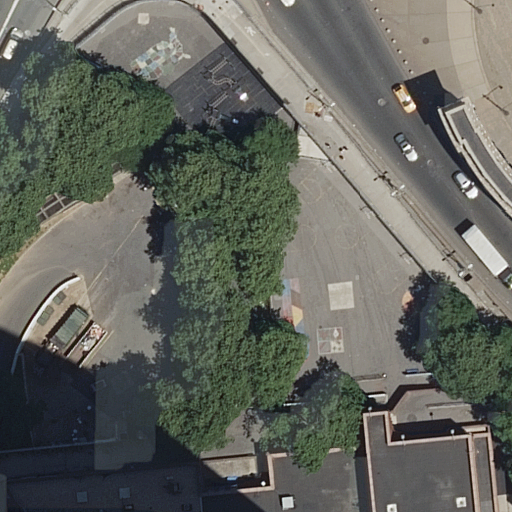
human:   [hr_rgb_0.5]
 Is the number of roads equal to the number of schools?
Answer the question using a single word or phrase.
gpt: no

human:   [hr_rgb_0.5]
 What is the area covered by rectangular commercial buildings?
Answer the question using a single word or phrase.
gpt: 0m2

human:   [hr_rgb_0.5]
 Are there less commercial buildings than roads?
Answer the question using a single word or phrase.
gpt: yes

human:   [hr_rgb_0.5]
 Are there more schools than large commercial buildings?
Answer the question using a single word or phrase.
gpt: yes

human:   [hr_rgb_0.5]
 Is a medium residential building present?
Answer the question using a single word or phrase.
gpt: no

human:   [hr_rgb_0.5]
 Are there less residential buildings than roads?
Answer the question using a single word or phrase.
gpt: yes

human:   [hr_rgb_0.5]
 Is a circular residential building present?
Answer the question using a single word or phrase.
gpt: no

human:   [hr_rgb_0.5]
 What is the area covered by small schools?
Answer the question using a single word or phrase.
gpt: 0m2

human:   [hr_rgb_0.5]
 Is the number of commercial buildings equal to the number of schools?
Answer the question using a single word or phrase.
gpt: no

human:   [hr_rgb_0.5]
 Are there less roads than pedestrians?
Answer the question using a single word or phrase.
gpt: no

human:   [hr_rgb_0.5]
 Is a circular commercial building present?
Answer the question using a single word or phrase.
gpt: no

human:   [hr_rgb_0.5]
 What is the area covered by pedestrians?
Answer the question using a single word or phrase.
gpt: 880m2

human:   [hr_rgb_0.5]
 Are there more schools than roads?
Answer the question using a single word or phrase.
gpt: no

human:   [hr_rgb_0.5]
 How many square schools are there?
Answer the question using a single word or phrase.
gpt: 0

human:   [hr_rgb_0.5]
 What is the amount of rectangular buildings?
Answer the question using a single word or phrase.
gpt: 0

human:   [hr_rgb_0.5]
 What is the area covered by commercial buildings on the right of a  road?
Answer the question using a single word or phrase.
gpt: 0m2

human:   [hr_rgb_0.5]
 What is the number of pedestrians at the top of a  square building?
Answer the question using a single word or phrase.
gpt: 0

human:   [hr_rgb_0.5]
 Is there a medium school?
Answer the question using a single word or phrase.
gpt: yes

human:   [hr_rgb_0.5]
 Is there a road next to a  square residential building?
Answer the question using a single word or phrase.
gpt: no

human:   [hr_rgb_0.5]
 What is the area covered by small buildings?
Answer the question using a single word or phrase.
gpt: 0m2

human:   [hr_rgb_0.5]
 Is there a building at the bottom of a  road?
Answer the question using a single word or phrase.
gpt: yes

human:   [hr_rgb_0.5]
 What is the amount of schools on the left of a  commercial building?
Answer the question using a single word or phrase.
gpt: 0

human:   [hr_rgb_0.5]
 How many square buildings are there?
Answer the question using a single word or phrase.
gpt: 0

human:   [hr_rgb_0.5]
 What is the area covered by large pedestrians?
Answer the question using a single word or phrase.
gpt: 880m2

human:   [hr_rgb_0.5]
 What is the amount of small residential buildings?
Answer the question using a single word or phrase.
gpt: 0

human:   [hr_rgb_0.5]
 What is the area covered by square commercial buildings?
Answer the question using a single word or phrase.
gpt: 0m2

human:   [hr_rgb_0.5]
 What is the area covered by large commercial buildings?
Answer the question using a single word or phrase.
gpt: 0m2

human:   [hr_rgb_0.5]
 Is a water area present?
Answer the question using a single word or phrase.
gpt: no

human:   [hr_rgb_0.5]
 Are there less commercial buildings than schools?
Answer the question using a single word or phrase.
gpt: yes

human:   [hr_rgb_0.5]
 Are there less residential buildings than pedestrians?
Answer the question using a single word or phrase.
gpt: no

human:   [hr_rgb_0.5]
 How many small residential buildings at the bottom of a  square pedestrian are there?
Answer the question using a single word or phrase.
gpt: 0

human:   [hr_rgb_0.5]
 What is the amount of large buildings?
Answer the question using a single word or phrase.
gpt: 2

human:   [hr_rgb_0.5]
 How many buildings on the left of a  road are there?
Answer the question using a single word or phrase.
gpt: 0

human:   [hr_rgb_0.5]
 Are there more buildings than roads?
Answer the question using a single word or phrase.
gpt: no

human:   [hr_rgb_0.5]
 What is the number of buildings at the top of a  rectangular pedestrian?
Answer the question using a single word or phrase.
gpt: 0

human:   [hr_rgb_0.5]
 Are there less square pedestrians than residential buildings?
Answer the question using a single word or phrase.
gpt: yes